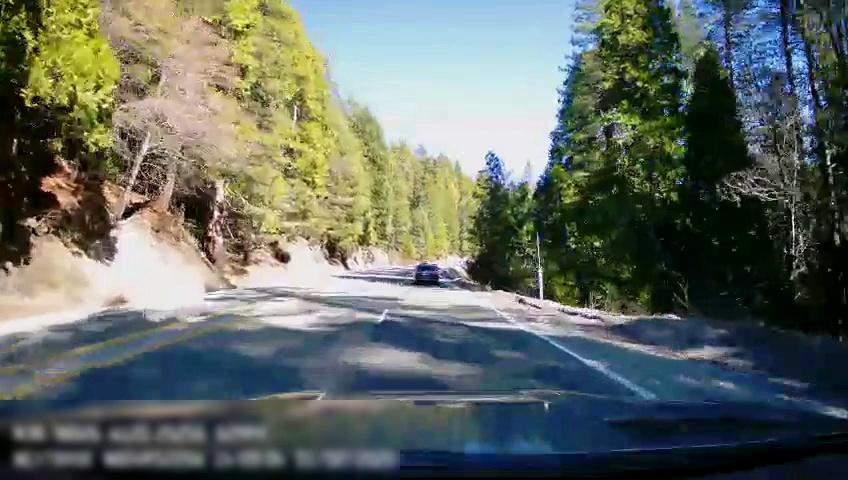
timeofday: Day
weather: Sunny
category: Drivable Space
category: Vehicles | Car
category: Lanes | Opposite Lane
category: Lanes | Current Lane
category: Lanes | Current Lane
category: Lanes | Opposite Lane
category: Lanes | Current Lane